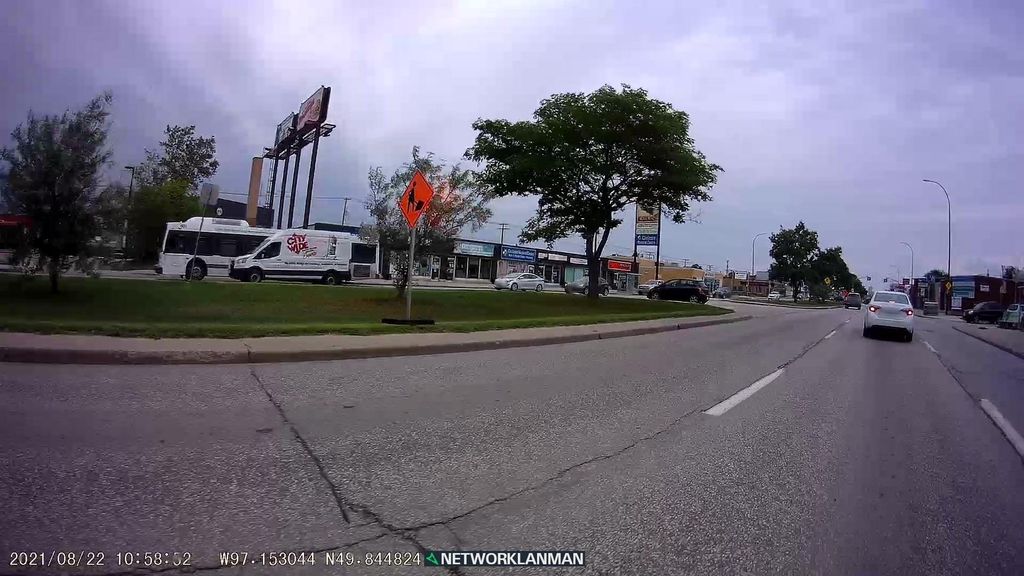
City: winnipeg